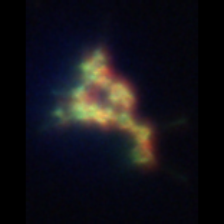
Taxon: Asterionellopsis
Group: Diatoms